Question: I am sure this is relatively simple, I just keep running into brick walls. I have two entity classes set up like so:
'''
public class Post
{
public int Id { get; set; }
public string Title { get; set; }
public DateTime CreatedDate { get; set; }
public string Content { get; set; }
public string Tags { get; set; }
public ICollection<Comment> Comments { get; set; }
}
public class Comment
{
public int Id { get; set; }
public string DisplayName { get; set; }
public string Email { get; set; }
public DateTime DateCreated { get; set; }
public string Content { get; set; }
public int PostId { get; set; }
public Post Post { get; set; }
}
'''
And I set up my ViewModel like this:
'''
public class PostCommentViewModel
{
public Post Post { get; set; }
public IQueryable<Comment> Comment { get; set; }
public PostCommentViewModel(int postId)
{
var db = new BlogContext();
Post = db.Posts.First(x => x.Id == postId);
Comment = db.Comments;
}
}
'''
And I have my Controller doing this:
'''
public ActionResult Details(int id = 0)
{
var viewModel = new PostCommentViewModel(id);
return View(viewModel);
}
'''
And then the view looks like this:
'''
@model CodeFirstBlog.ViewModels.PostCommentViewModel
<fieldset>
<legend>PostCommentViewModel</legend>
@Html.DisplayFor(x => x.Post.Title)
<br />
@Html.DisplayFor(x => x.Post.Content)
<br />
@Html.DisplayFor(x => x.Post.CreatedDate)
<hr />
@Html.DisplayFor(x => x.Comment)
</fieldset>
'''
The result IS displaying data, but not quite what I want for the comments.

You see that the comments (There are two of them) and just showing the id property on each one "12"
How can I get it to go into and display the comment details specific to this particular post? I imagine a foreach loop is in order, but i cant figure out how to drill into the Model.Comment property correctly.
I tried this:
'''
@foreach(var item in Model.Comment)
{
@Html.DisplayFor(item.DisplayName)
@Html.DisplayFor(item.Content)
@Html.DisplayFor(item.DateCreated)
}
'''
But the error I get is "The type arguments for method 'System.Web.Mvc.Html.DisplayExtensions.DisplayFor(System.Web.Mvc.HtmlHelper, System.Linq.Expressions.Expression>)' cannot be inferred from the usage. Try specifying the type arguments explicitly."
Not sure what I am supposed to do here..
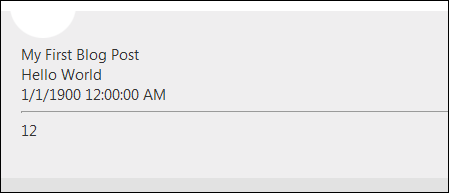
Answer: Loop around the comments model:
'''
@model CodeFirstBlog.ViewModels.PostCommentViewModel
<fieldset>
<legend>PostCommentViewModel</legend>
@Html.DisplayFor(x => x.Post.Title)
<br />
@Html.DisplayFor(x => x.Post.Content)
<br />
@Html.DisplayFor(x => x.Post.CreatedDate)
<hr />
@foreach(var comment in Model.Comment) {
@Html.DisplayFor(x => comment)
}
</fieldset>
'''